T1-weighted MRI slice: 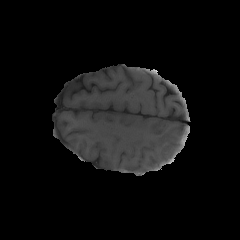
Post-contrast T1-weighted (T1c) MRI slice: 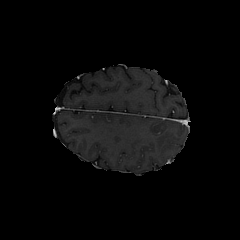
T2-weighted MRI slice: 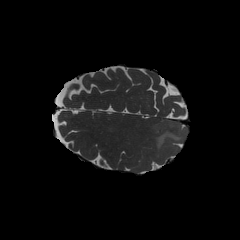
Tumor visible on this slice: yes